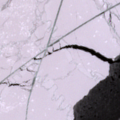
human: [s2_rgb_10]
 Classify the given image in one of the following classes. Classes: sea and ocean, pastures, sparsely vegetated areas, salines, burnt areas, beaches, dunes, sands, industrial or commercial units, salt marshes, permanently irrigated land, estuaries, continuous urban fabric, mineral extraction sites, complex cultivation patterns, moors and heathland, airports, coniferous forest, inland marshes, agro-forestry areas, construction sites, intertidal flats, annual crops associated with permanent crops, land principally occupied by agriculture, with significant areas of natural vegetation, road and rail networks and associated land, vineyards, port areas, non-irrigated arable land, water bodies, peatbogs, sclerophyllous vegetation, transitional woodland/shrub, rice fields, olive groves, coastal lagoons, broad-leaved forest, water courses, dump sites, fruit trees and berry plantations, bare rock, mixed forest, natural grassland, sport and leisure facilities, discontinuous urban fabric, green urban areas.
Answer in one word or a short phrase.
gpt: sea and ocean